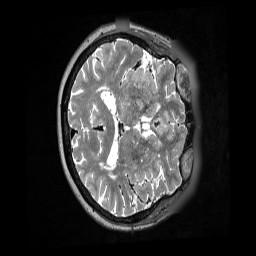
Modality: T2w
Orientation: axial
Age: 74
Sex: female